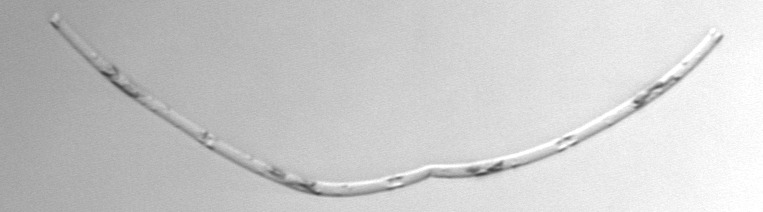
Label: Eucampia_morphytype1